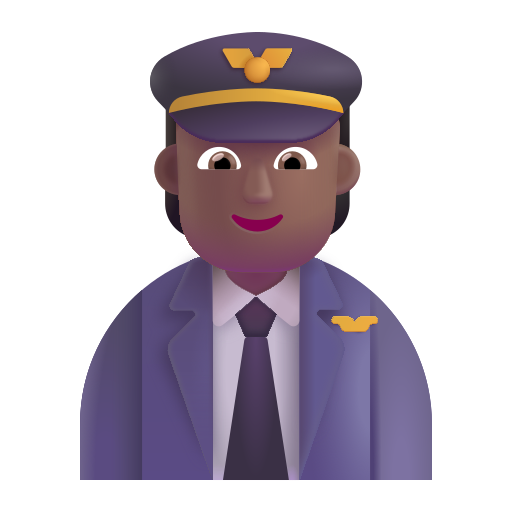
pilot color  dark